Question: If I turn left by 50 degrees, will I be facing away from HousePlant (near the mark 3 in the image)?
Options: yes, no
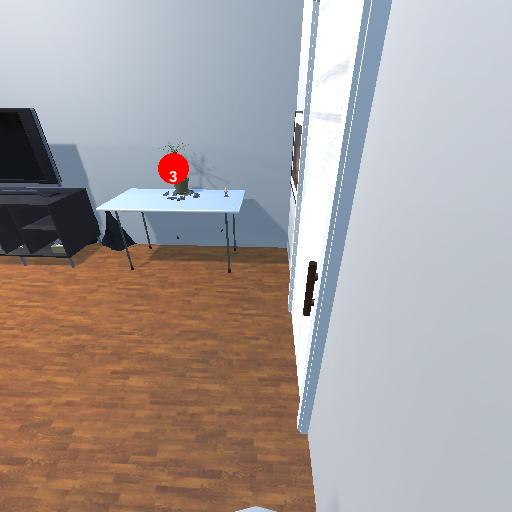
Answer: yes